Question: I am having an issue when I try to use .
I have created my model classes and I am also using the new ASP.NET MVC Tools Update MVcScaffolding out for the box feature when creating a new controller. this tooling feature also creates my DbContext class.
as it is explaind here :
<URL>
Everything is fine. But, when I add the and try to compile, I am getting the following error;

My machine is windows vista, 32bit and I am using VS 2010 pro if it matters.
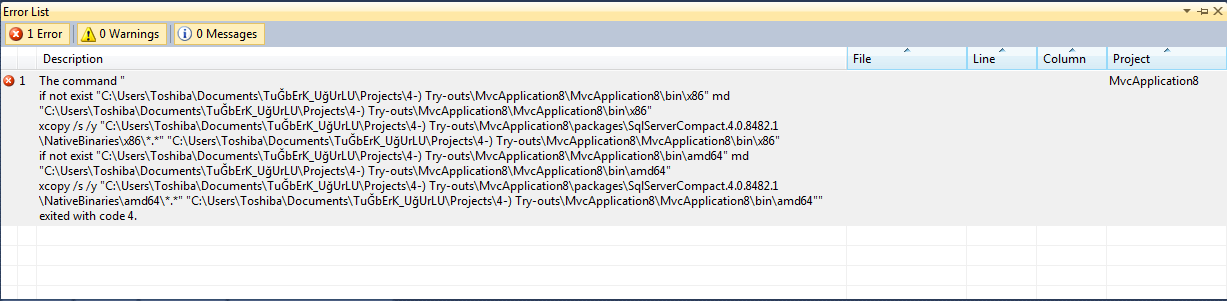
Answer: I shared the link of this question on Scott Hanselman's blog post as comment and he gets back to me in an hour or so. the answer is as follows;
>
and it totally worked. the problem related to folder chars and I tried it inside the c:pps folder. thanks Scott !